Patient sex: M
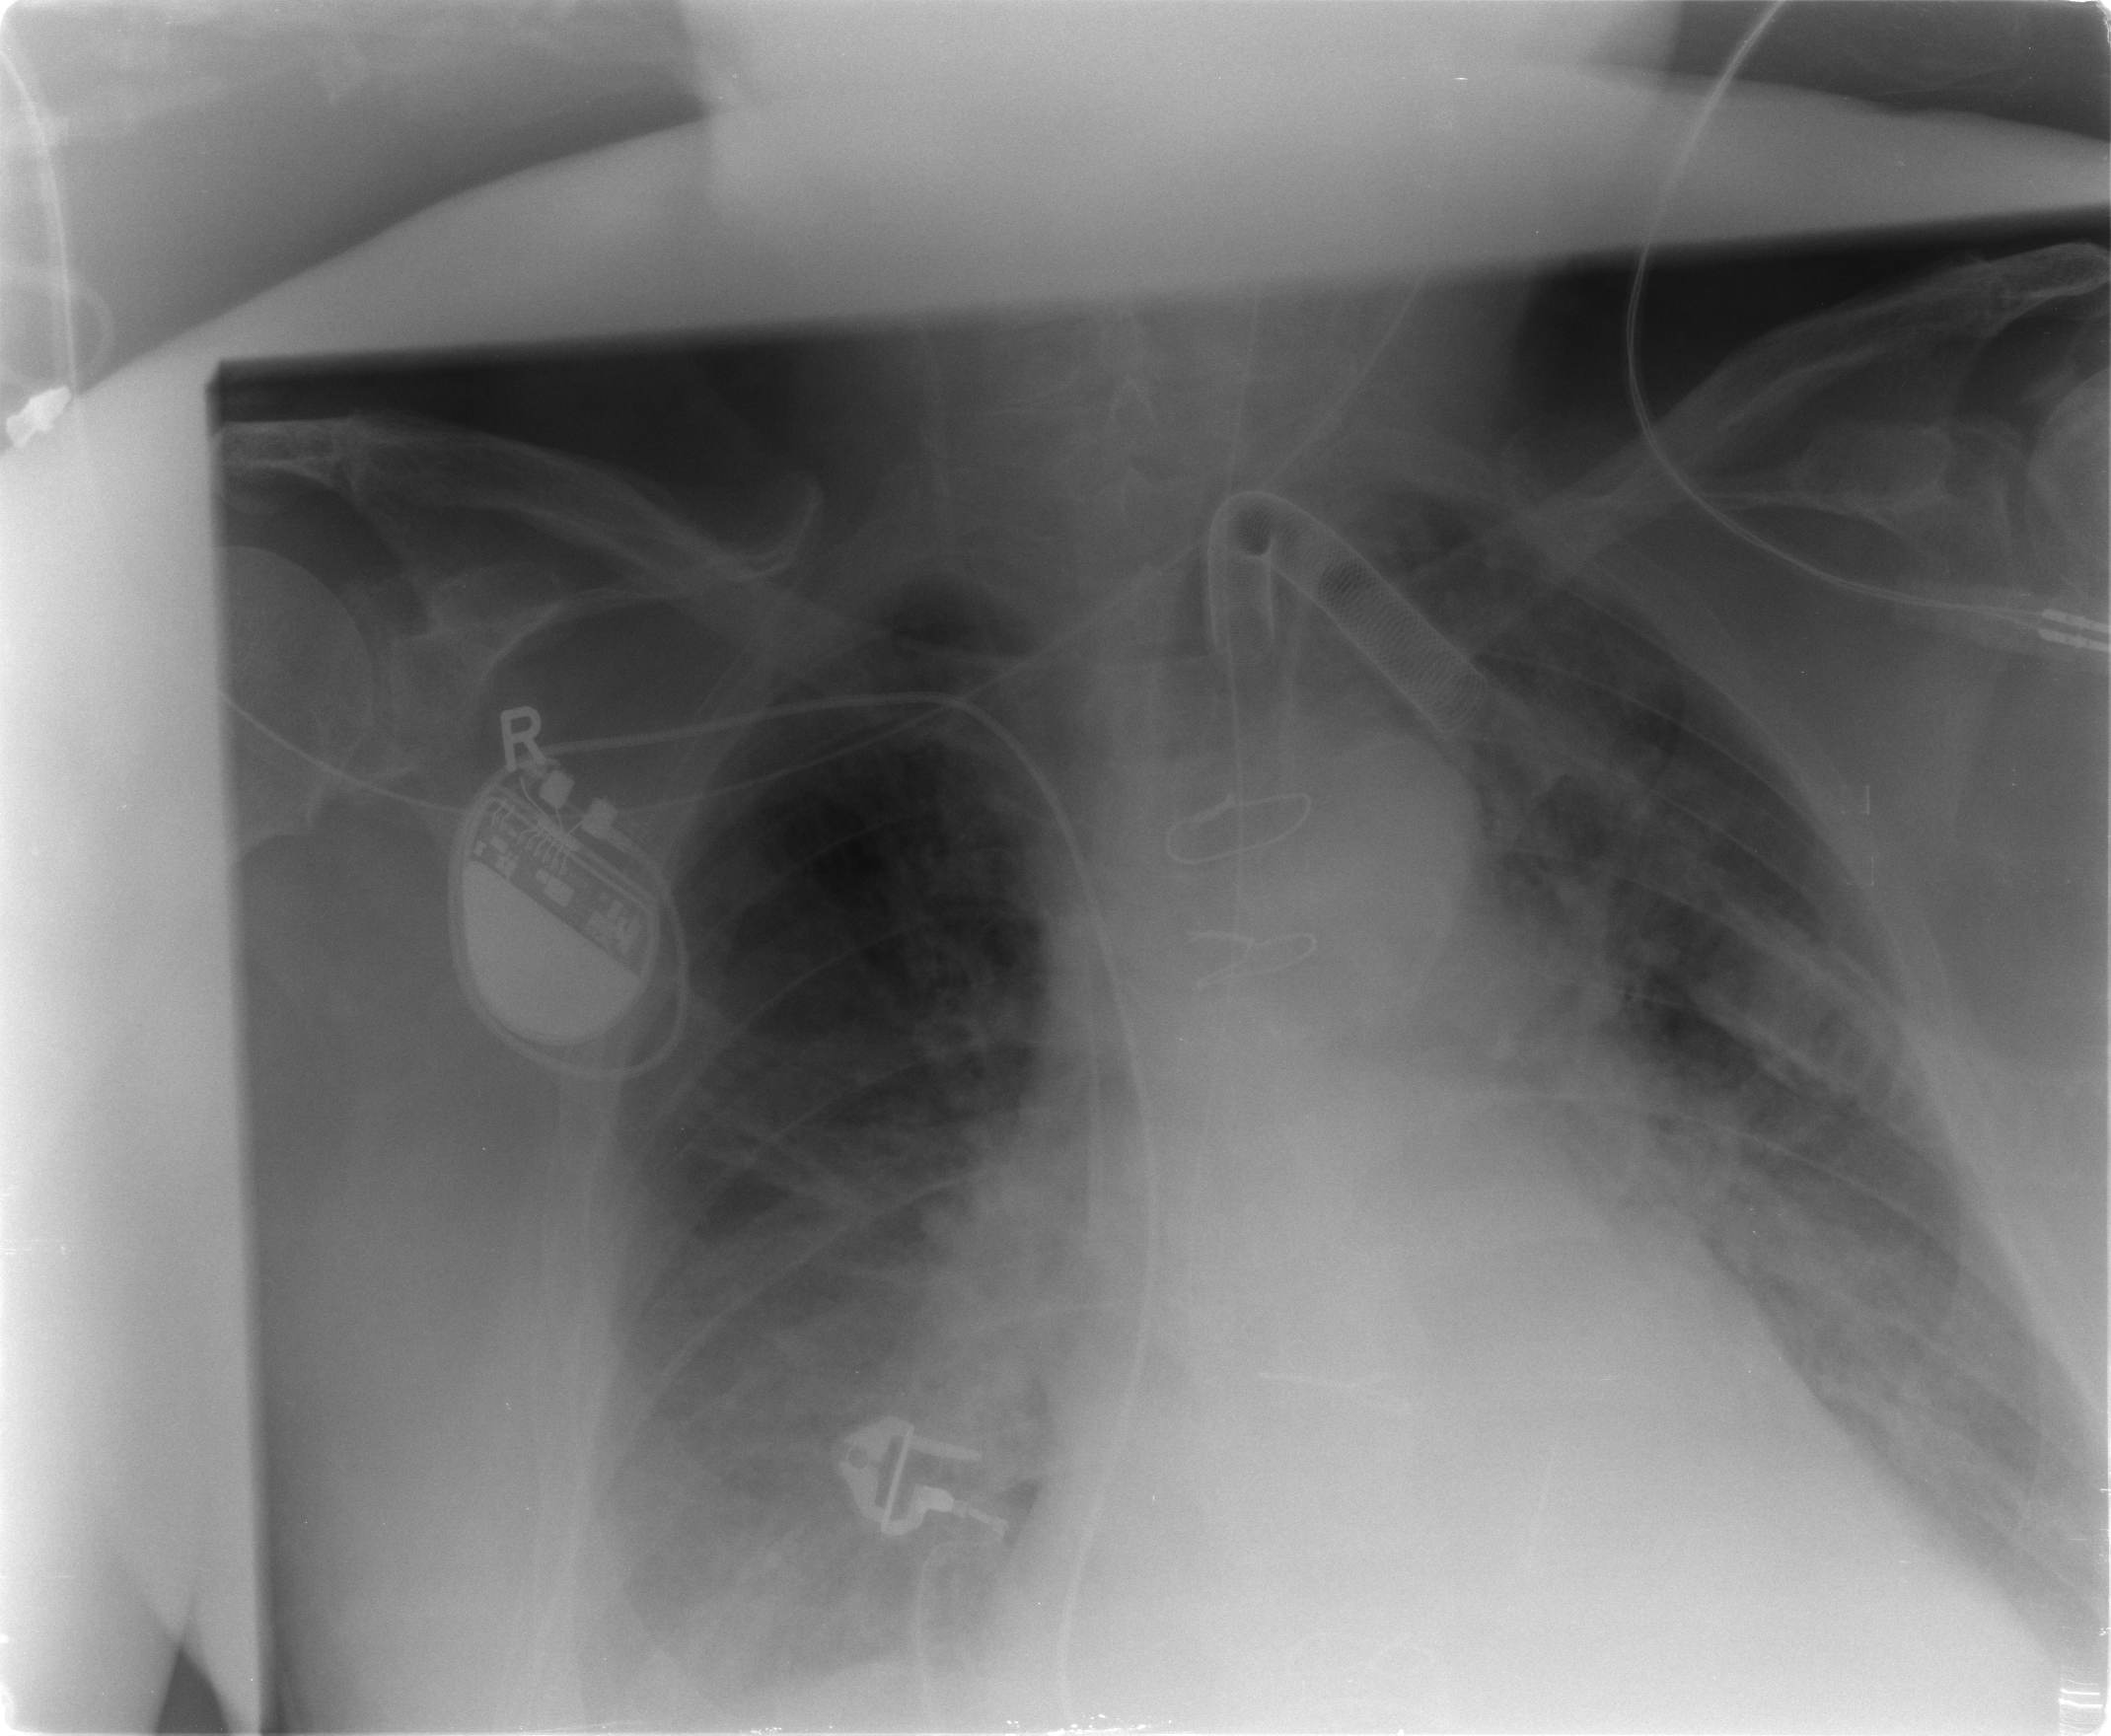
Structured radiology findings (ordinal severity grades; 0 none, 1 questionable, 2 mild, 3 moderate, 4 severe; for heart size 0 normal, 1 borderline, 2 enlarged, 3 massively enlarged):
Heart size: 3
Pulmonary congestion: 2
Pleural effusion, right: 1
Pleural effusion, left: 1
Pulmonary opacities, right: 1
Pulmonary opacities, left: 1
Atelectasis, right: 2
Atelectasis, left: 2